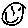
Label: smiley face